Question: >
<URL>
Hi,
I have to take out the from the login drop down on the sharepoint site, at the top right hand corner.
How can I do that?

Thank you
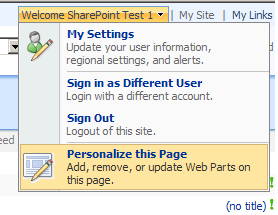
Answer: This menu only appears when you have webpart zone with AllowPersonalization=true attributes.
If you want to completely disable this functionality you can remove "Manage Personal Views" (or something similar) from the default permission levels.